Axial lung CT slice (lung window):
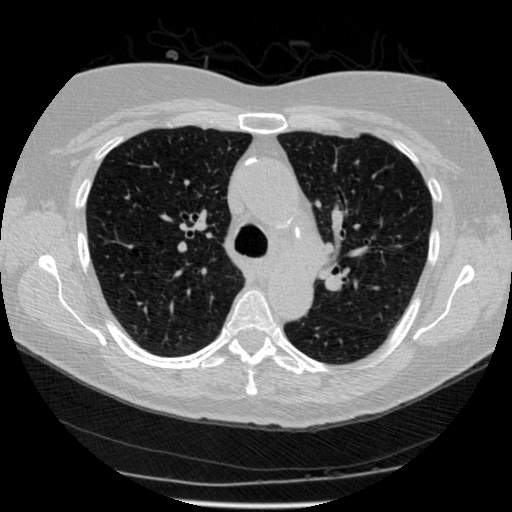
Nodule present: no